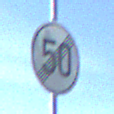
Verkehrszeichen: EndeGeschwindigkeit50
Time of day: Night
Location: Outdoor (Nature)
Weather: PartlyCloudy
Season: NotSpecified
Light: Natural